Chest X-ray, AP view. Patient: 61 years old, sex M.
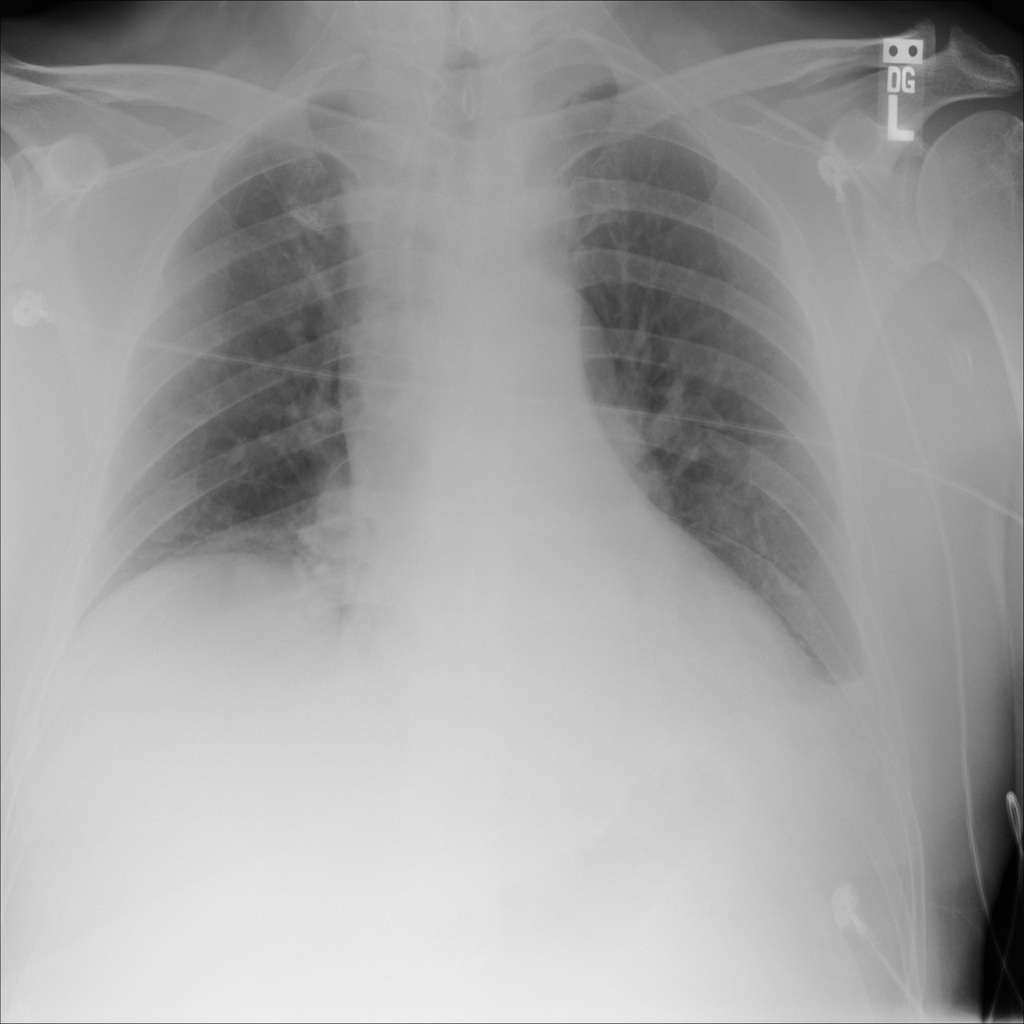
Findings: No Finding